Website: apple
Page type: receipt
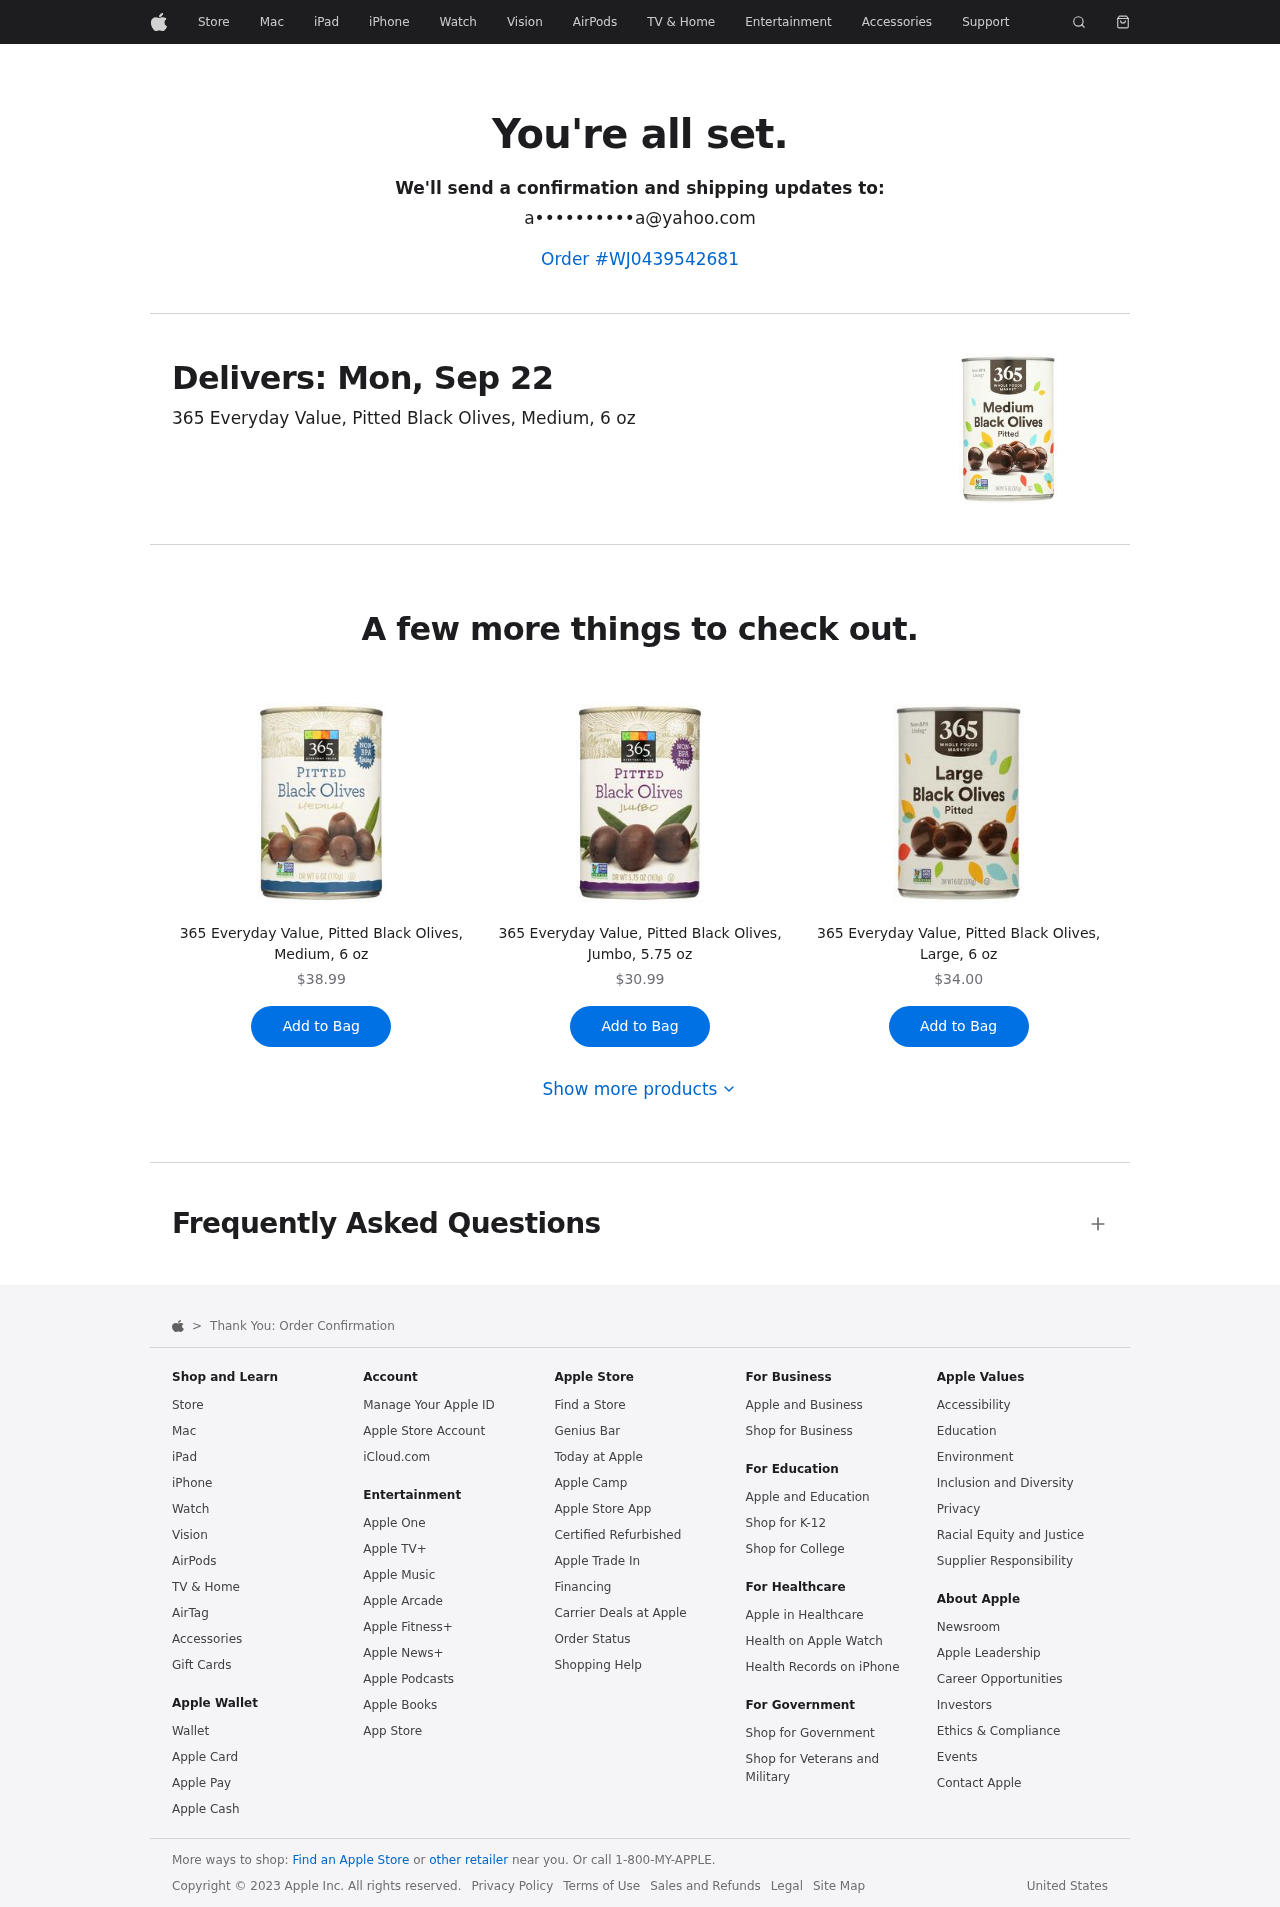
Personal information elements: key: PII_EMAIL
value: a••••••••••a@yahoo.com
Product elements: key: PRODUCT1_NAME
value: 365 Everyday Value, Pitted Black Olives, Medium, 6 oz
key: PRODUCT2_NAME
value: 365 Everyday Value, Pitted Black Olives, Medium, 6 oz
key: PRODUCT2_PRICE
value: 38.99
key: PRODUCT3_NAME
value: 365 Everyday Value, Pitted Black Olives, Jumbo, 5.75 oz
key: PRODUCT3_PRICE
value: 30.99
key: PRODUCT4_NAME
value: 365 Everyday Value, Pitted Black Olives, Large, 6 oz
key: PRODUCT4_PRICE
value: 34
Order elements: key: ORDER_ID
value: Order #WJ0439542681
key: ORDER_DELIVERY_DATE
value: Delivers: Mon, Sep 22